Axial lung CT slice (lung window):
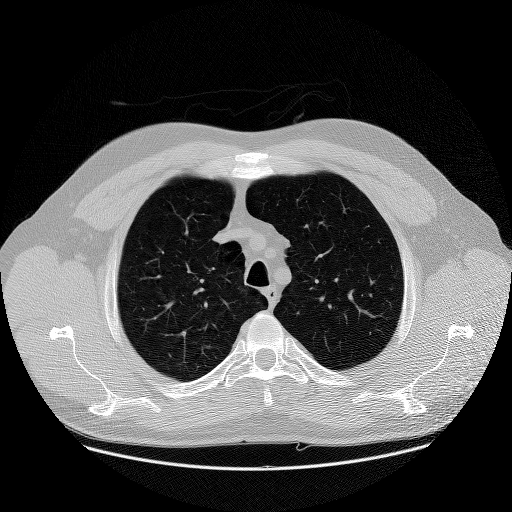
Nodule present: no